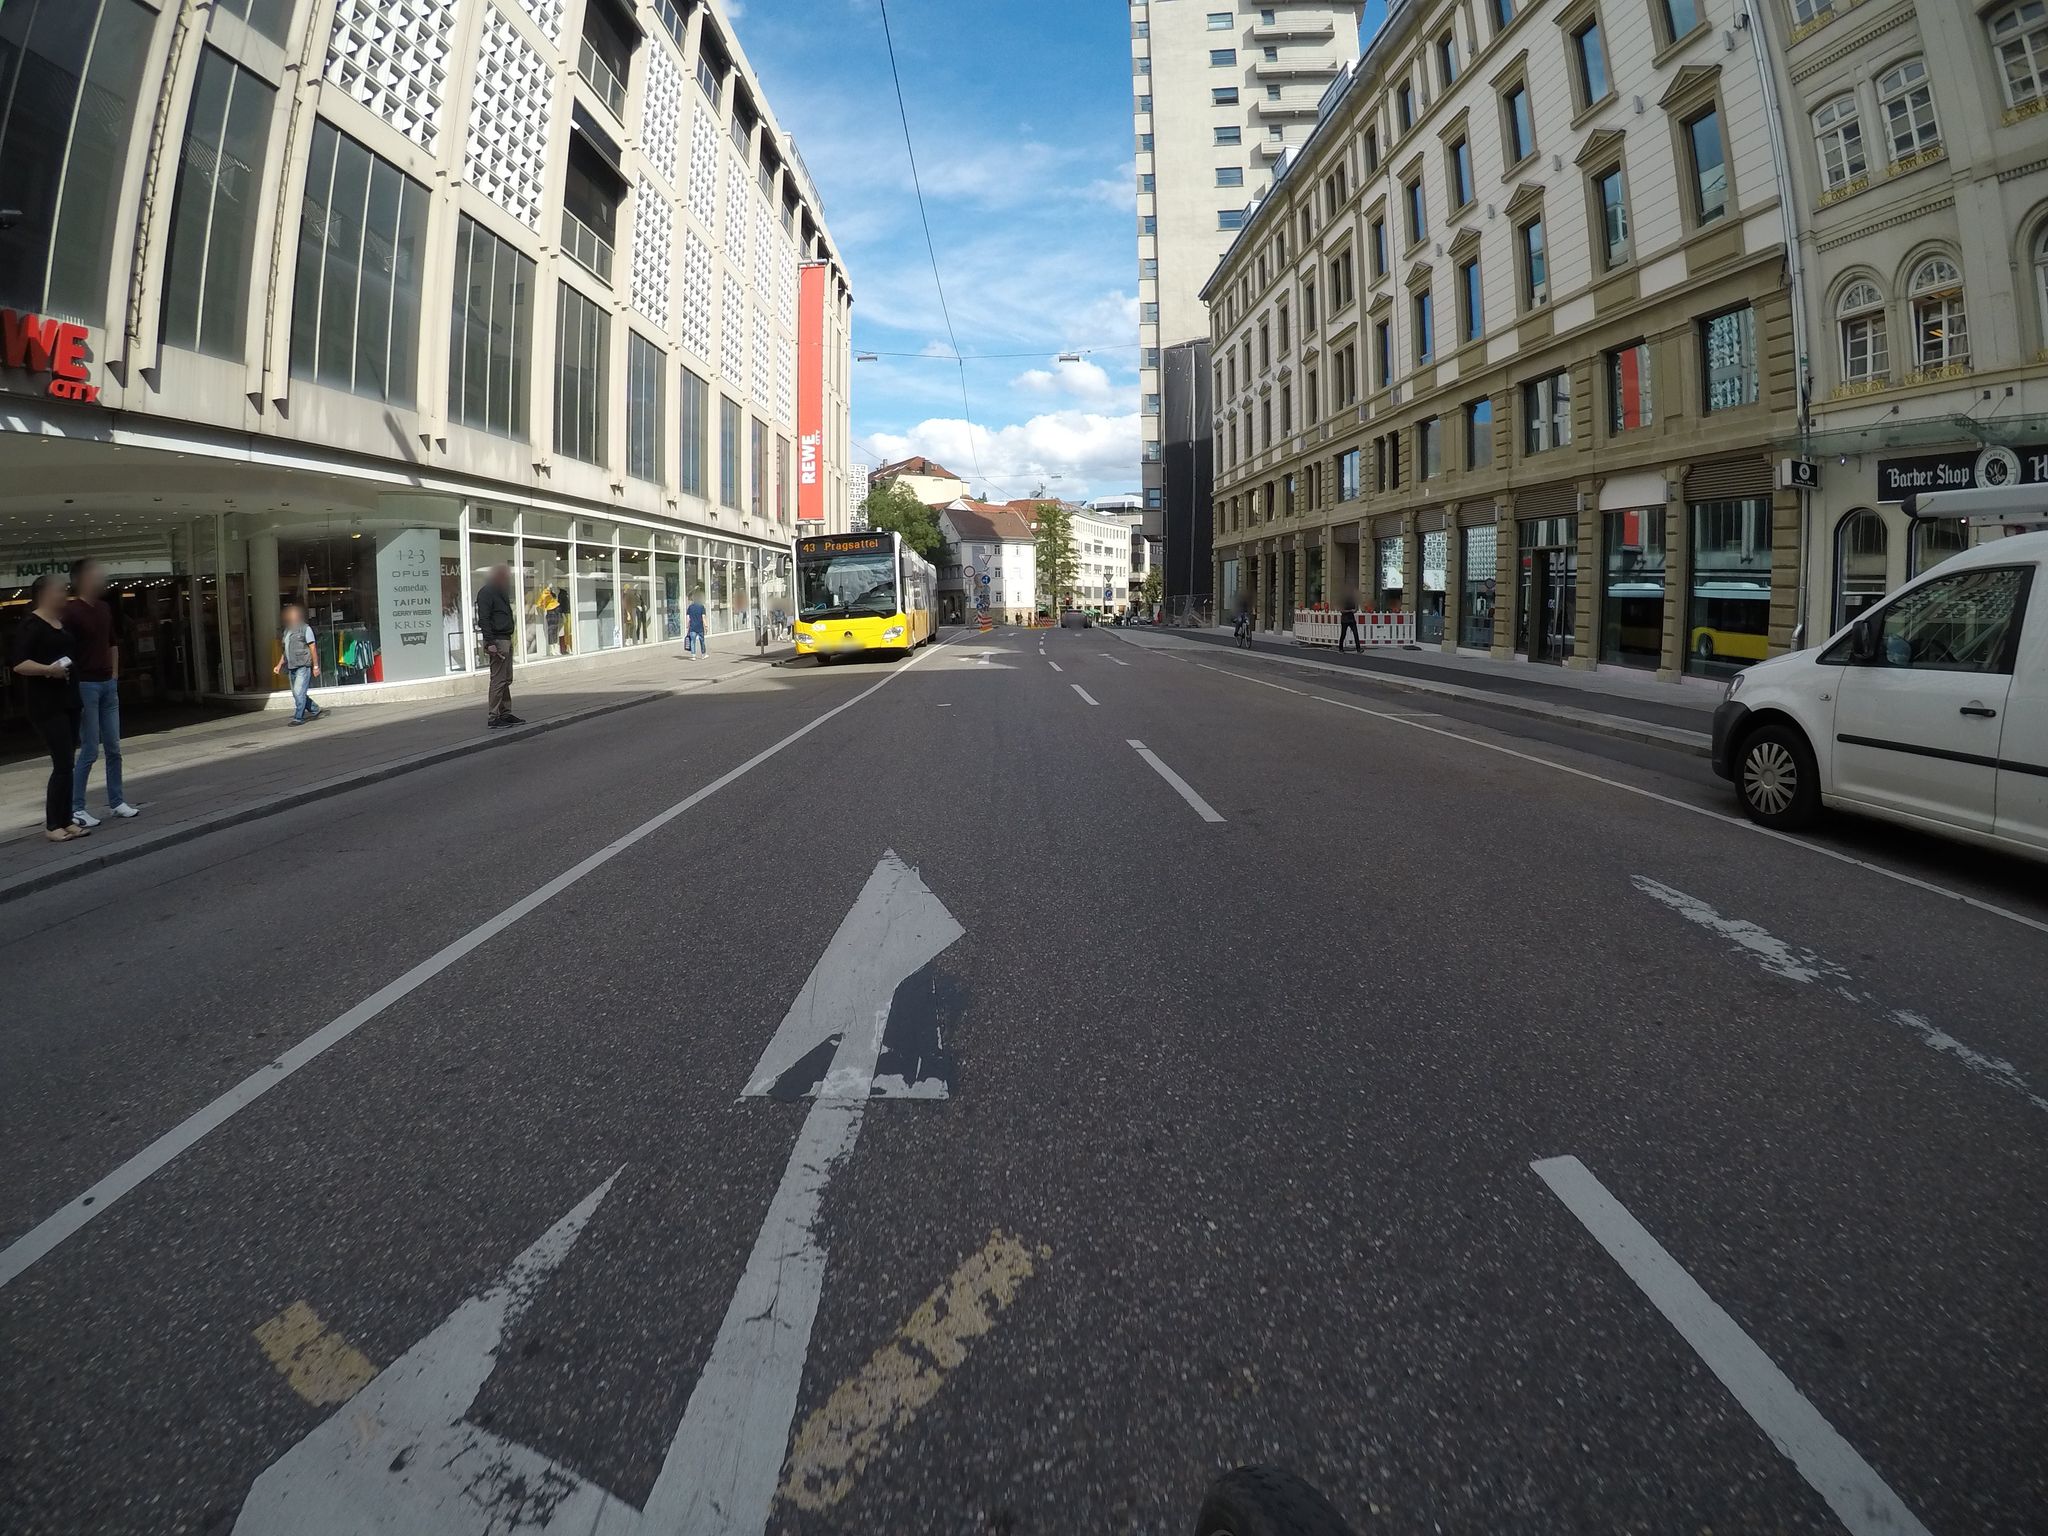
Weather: clear
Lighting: day
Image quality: good
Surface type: driving surface
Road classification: steps, pedestrian
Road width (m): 5
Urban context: urban centre
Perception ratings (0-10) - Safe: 7.84, Lively: 9.6, Beautiful: 8.98, Boring: 2.1, Depressing: 1.02, Wealthy: 7.2